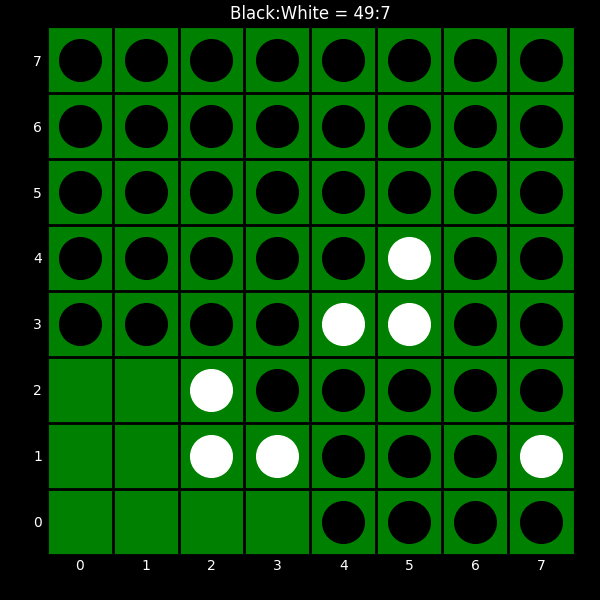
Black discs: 49
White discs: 7